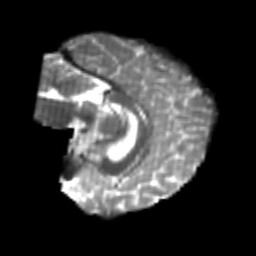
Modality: T2w
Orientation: sagittal
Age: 22
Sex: female
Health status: healthy
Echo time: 0.074 s